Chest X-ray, AP view. Patient: 52 years old, sex M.
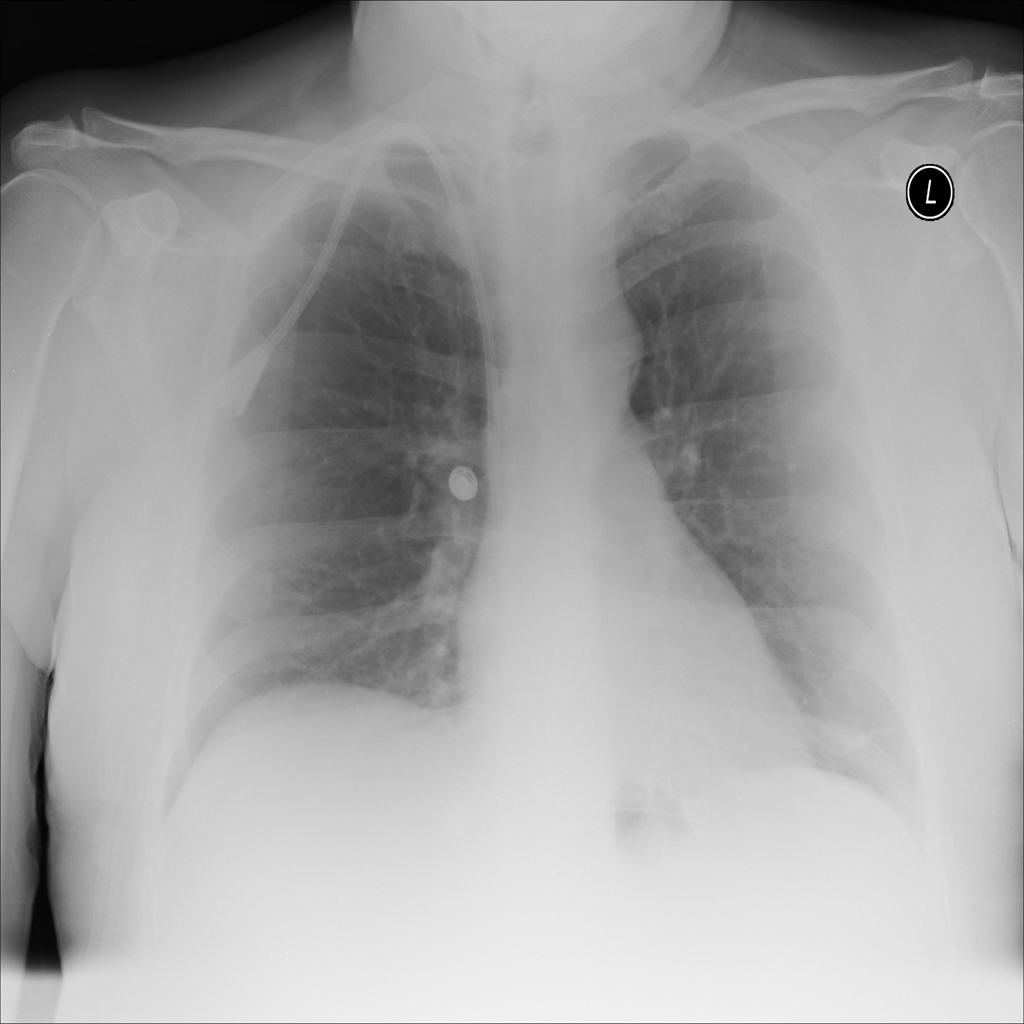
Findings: Atelectasis